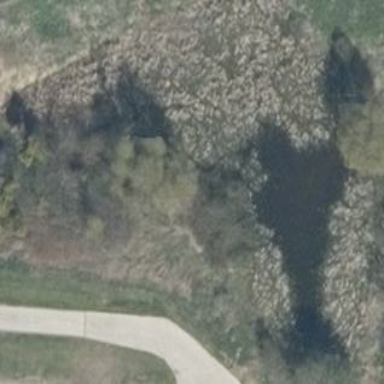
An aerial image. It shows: Serene pond surrounded by nature.